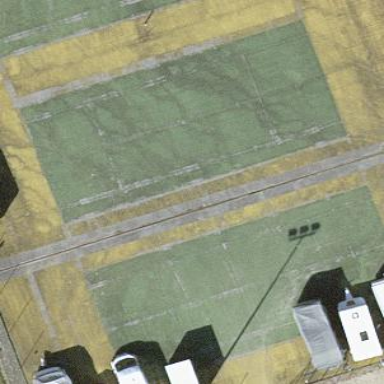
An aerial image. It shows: Tennis court in leisure pitch.